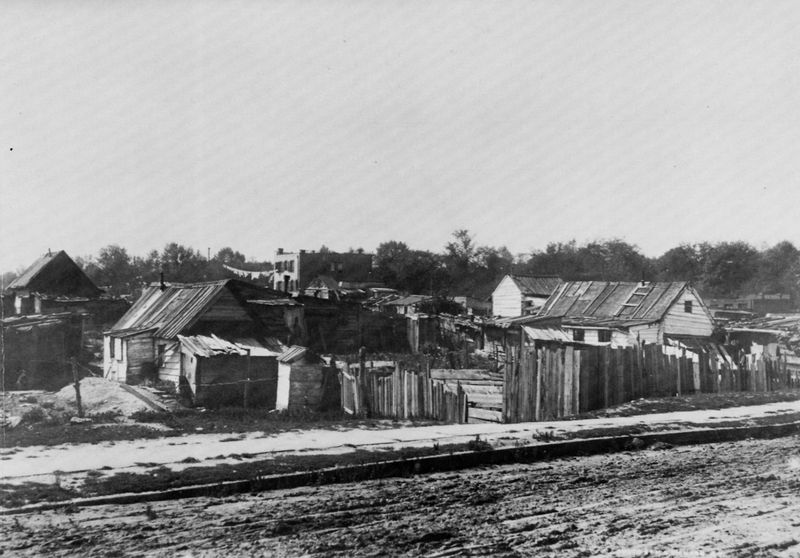
Titel: New York, Fifth Avenue über der 93rd Street
Künstler: Herman N. Tiemann
Schlagwörter: baum, blätter, dunkel, himmel, laub, schatten, weiß, bäume, landschaft, wäsche, fenster, grau, hell, hintergrund, holz, licht, schwarz, strasse, haus, weg, zaun, arm, erde, feld, häuser, büsche, einsam, hütte, boden, pflanze, wald, bauern, schuppen, vorbau, ansicht, ort, wäscheleine, acker, furchen, lehm, verlassen, dorf, dächer, gelände, hof, hütten, zäune, rand, krieg, not, trümmer, balken, bretter, menschenleer, foto, fotografie, photographie, erker, ruine, trostlos, schwarz weiß, ruinen, photo, stäbe, elend, hunger, siedlung, wegrand, armut, schief, aufnahme, buam, verfallen, bretterzaun, zerfall, hochhaus, nachkriegszeit, auf dem land, osteuropa, slum, verlasse, zerstörte häuser, abseits, arme menschen, menschenleiden, tote menschen, zestörung